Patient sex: F
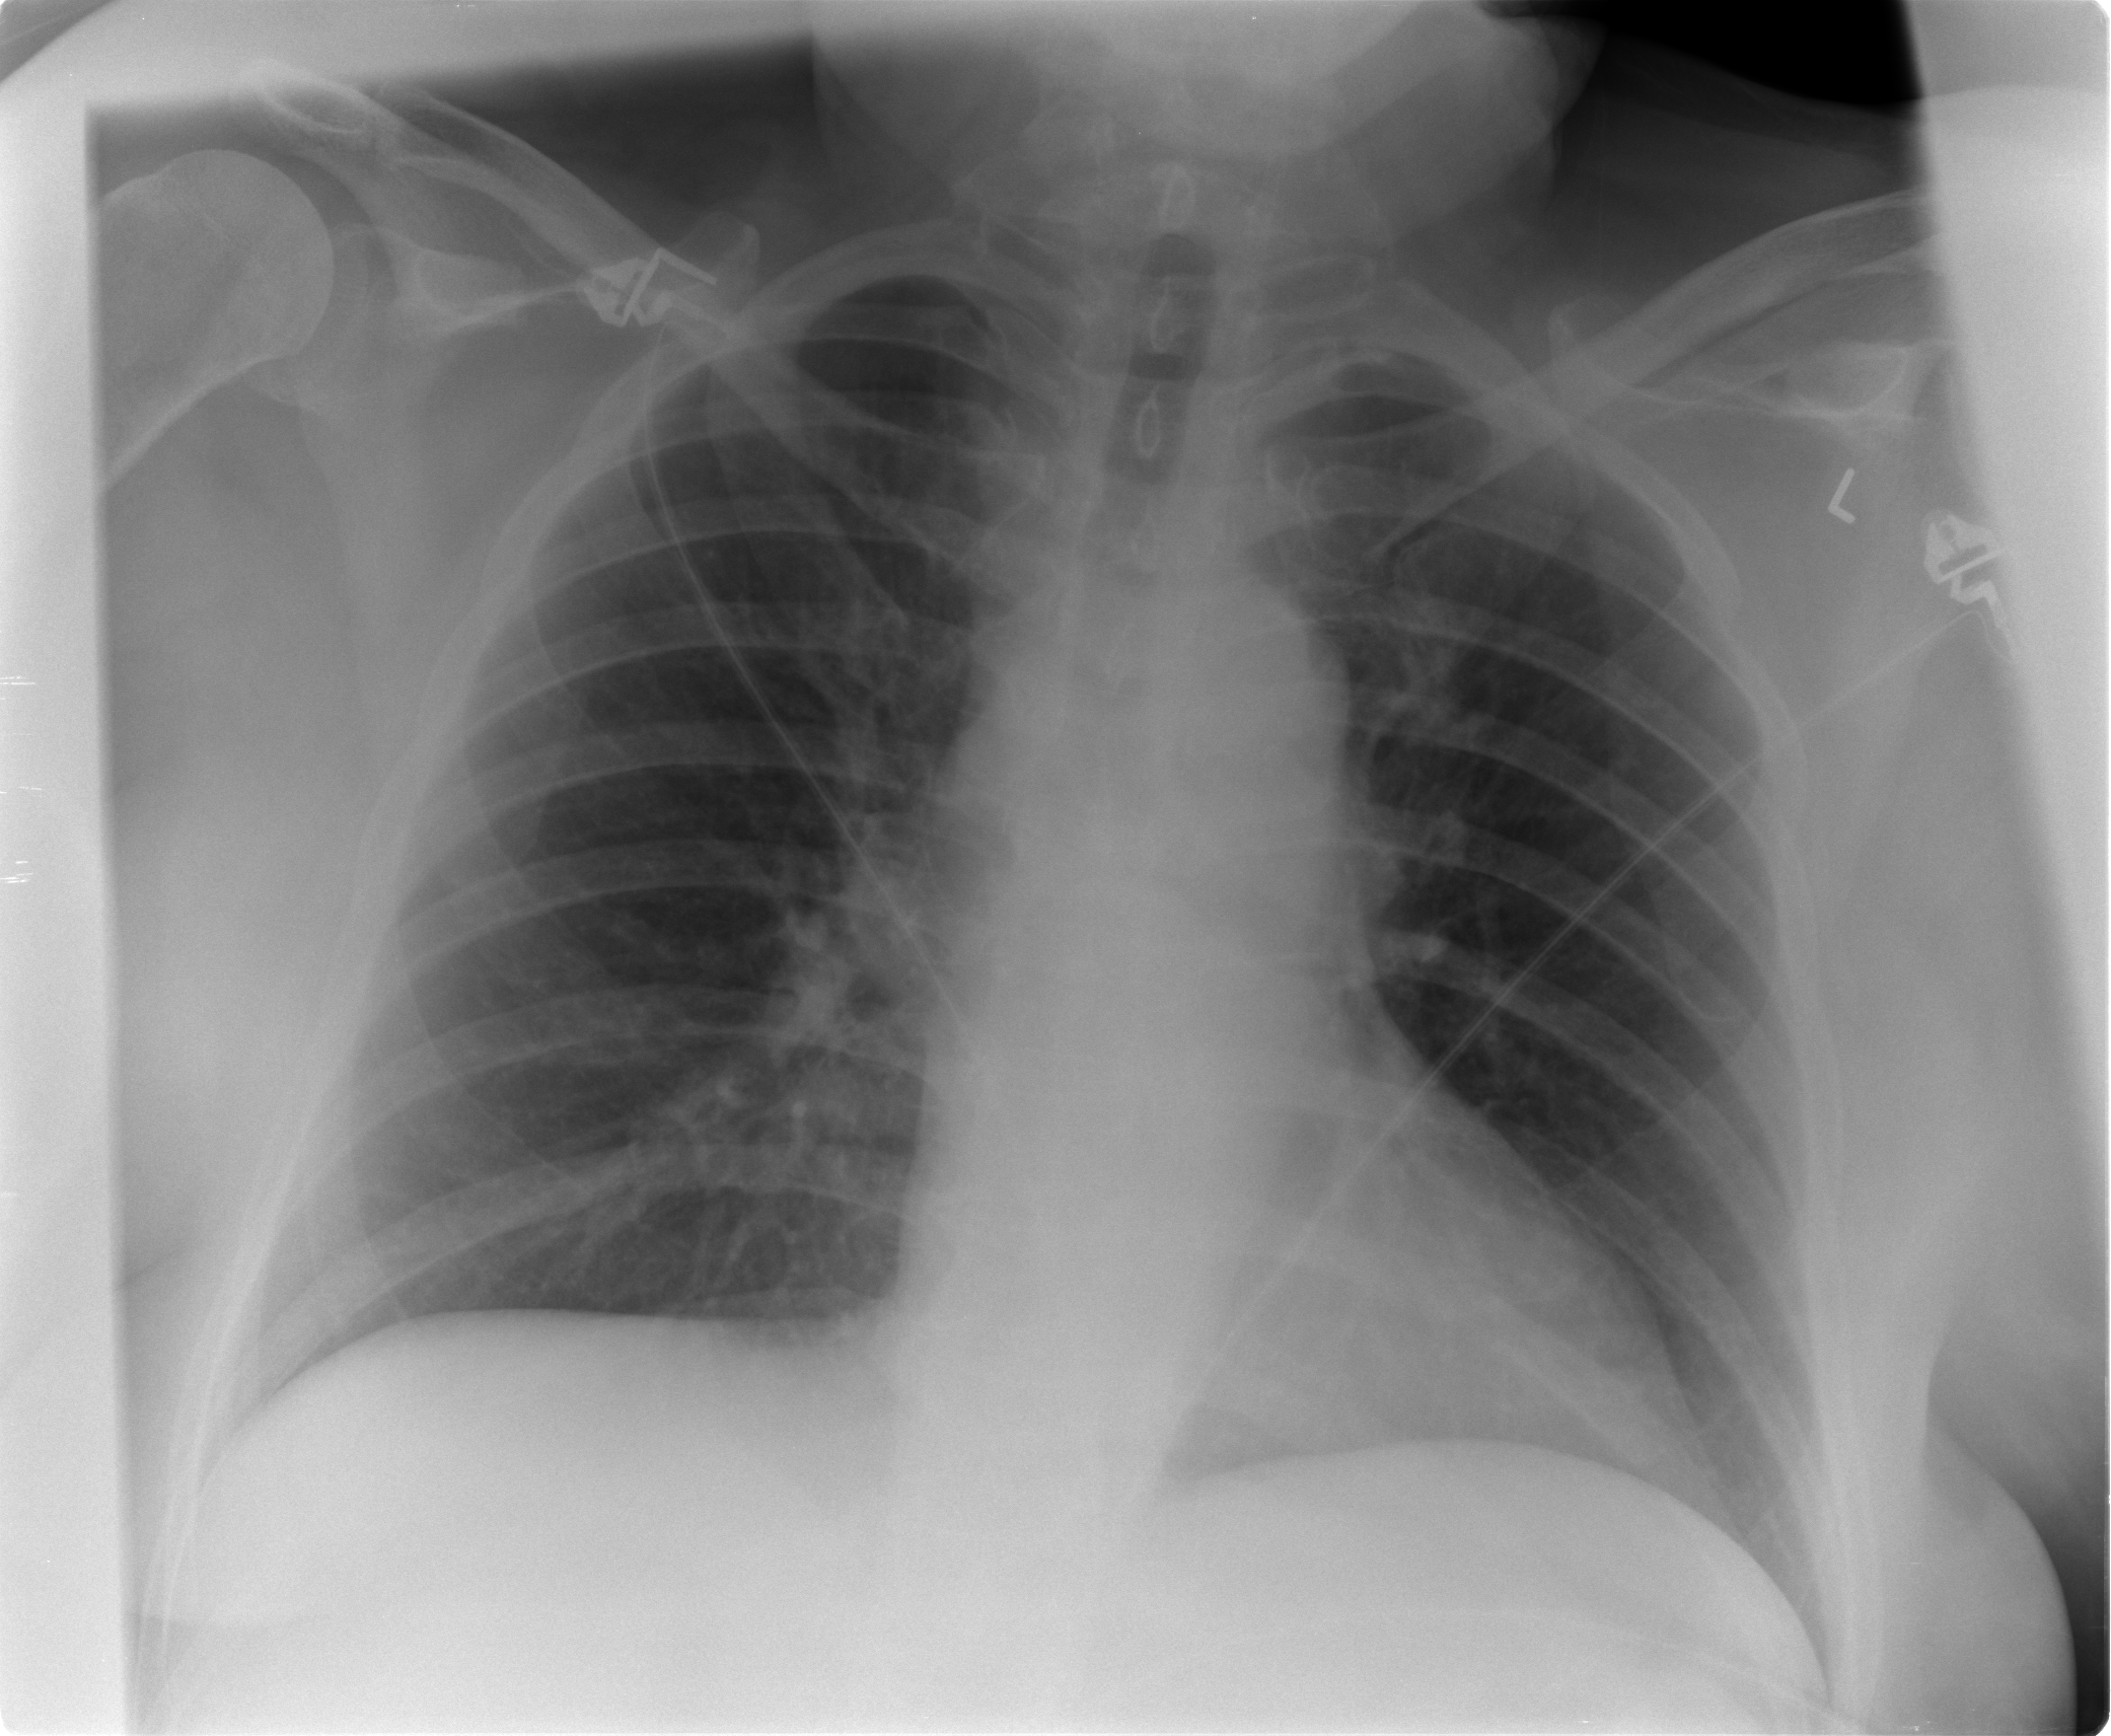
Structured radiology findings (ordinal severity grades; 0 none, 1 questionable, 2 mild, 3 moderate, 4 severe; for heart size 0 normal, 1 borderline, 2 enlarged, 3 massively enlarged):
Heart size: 0
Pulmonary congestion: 1
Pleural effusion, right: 0
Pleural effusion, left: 0
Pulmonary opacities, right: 0
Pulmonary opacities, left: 0
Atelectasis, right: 2
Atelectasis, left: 2